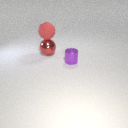
large red rubber sphere above large red metal sphere